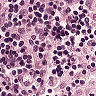
Metastatic tissue present: no